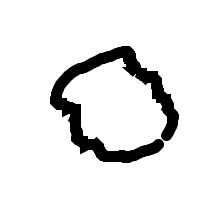
Shape: circle